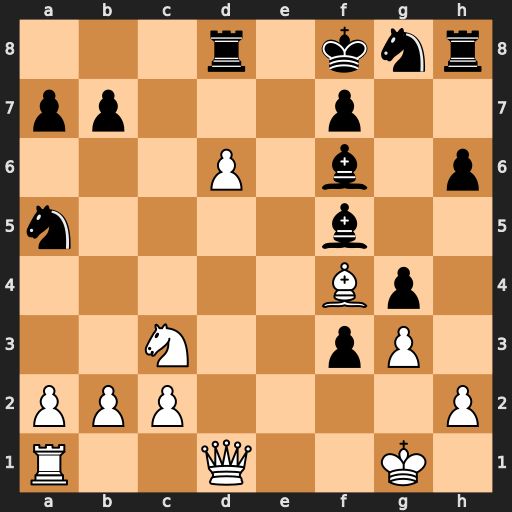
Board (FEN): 3r1knr/pp3p2/3P1b1p/n4b2/5Bp1/2N2pP1/PPP4P/R2Q2K1
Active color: w
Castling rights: -
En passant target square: -
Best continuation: Qd5 Be6 Qxa5